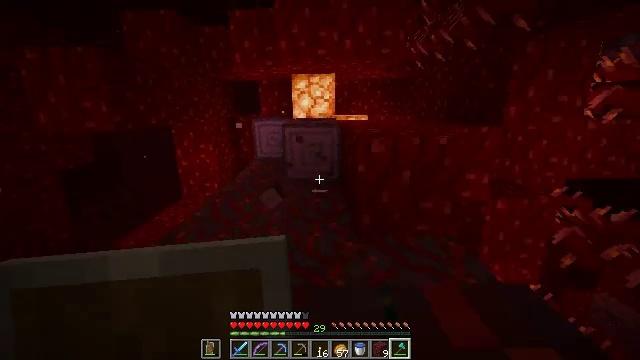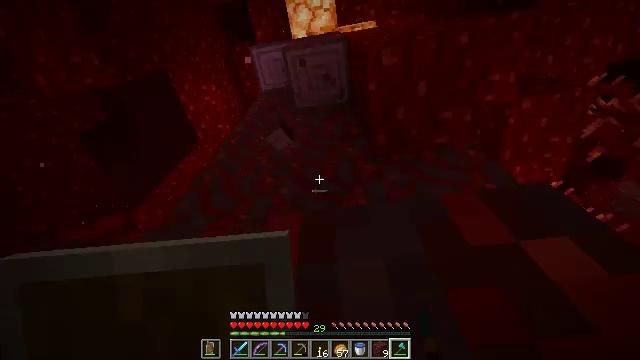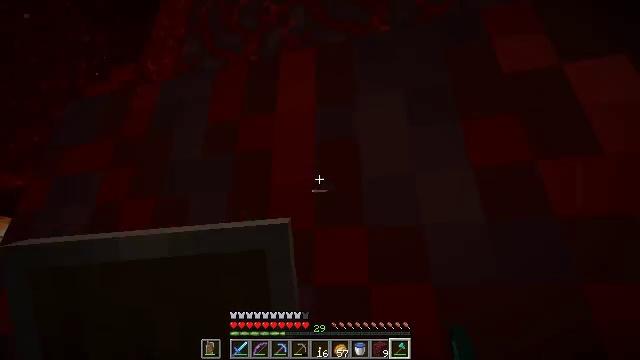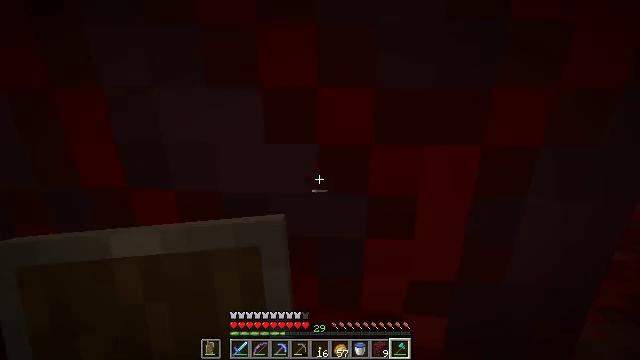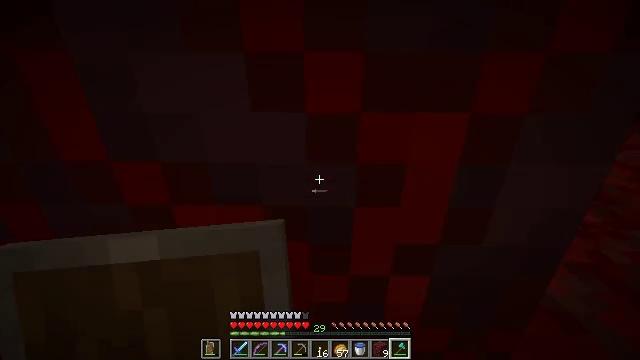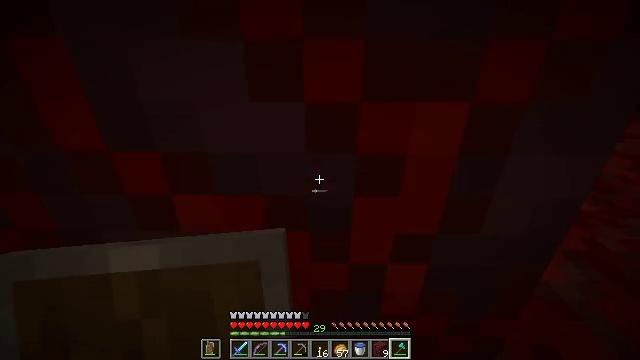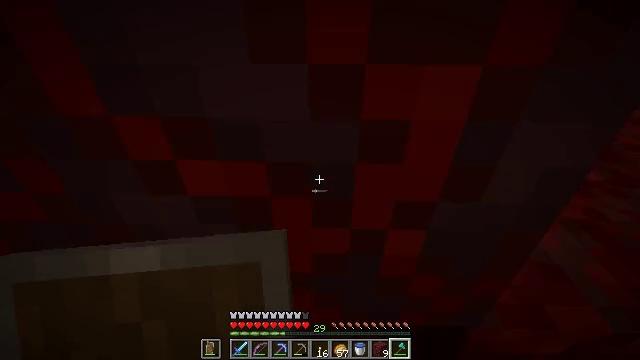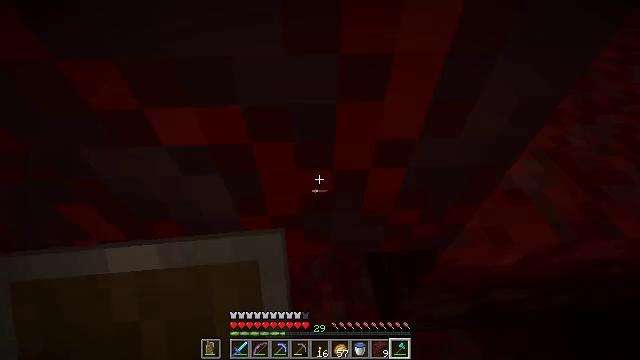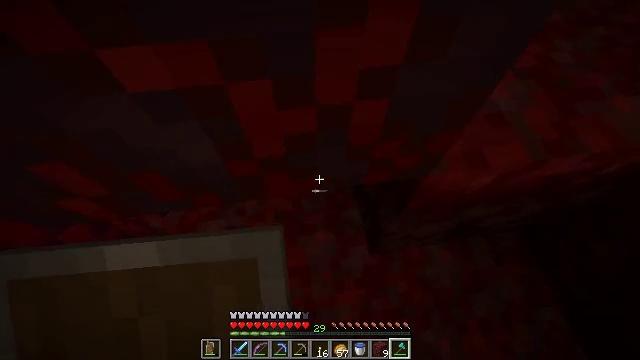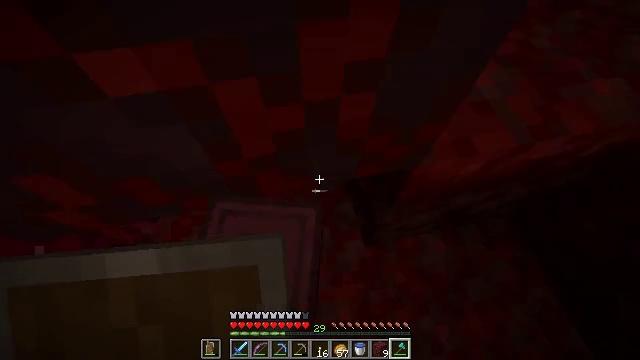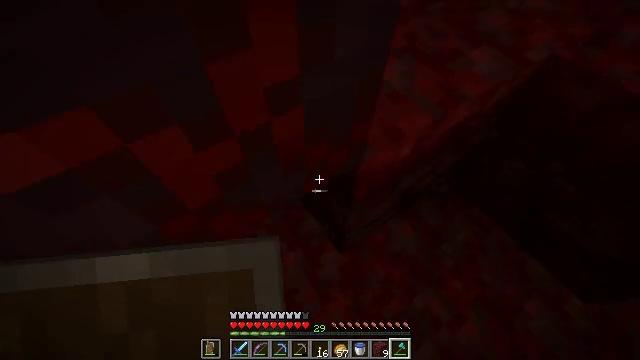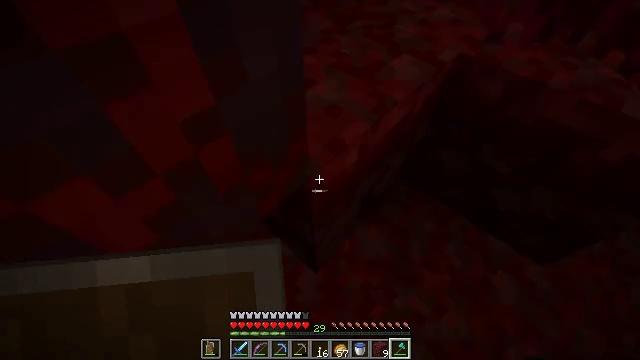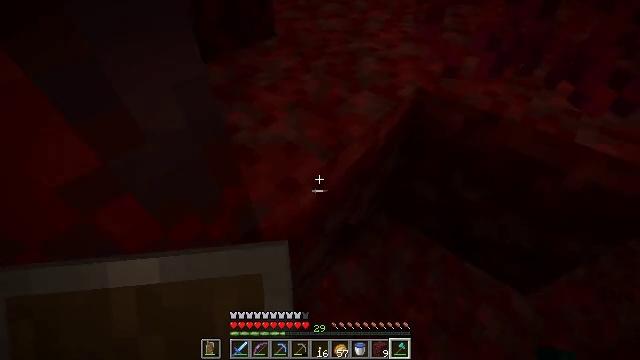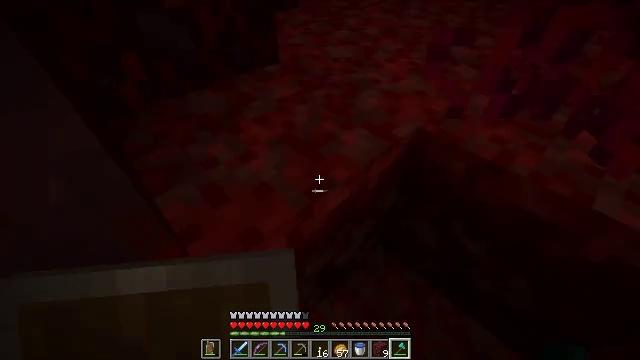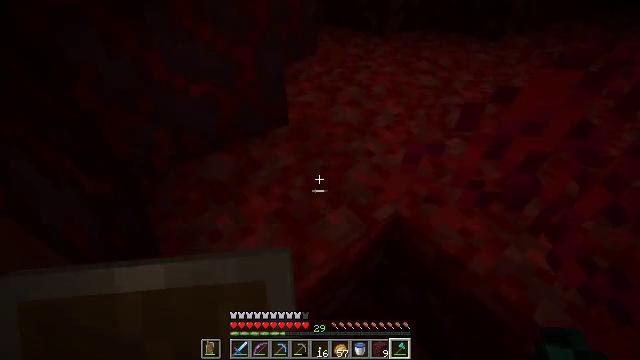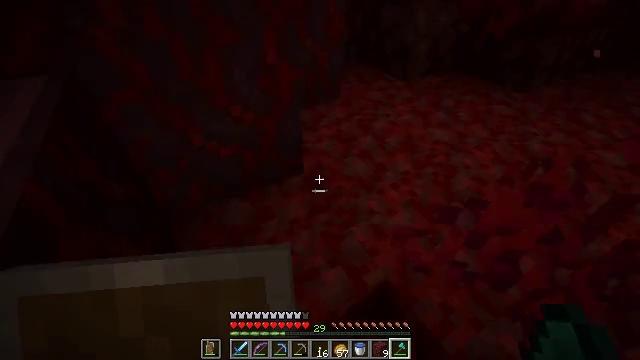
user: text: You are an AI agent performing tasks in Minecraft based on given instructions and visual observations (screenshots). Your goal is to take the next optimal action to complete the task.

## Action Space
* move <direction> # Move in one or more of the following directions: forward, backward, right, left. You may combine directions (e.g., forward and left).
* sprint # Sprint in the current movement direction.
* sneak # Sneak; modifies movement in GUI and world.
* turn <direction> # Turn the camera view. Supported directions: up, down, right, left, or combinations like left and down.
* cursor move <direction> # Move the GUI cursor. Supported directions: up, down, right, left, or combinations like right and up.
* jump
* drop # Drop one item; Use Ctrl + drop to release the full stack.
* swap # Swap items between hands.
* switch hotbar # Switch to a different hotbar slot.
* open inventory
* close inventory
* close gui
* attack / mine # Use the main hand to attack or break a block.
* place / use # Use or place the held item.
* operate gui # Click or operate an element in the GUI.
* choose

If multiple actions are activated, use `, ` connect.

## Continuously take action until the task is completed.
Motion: motion action
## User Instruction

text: Collect crimson stem for building materials.
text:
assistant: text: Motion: turn left and down
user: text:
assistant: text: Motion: turn left and down
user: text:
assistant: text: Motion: turn right and down
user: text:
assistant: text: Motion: turn right and down
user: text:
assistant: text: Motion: turn down
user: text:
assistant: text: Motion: turn down
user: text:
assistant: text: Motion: turn right and down
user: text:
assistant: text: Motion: turn right and down
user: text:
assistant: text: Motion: turn right
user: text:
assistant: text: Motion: turn right and up
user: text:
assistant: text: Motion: move right, turn right and up
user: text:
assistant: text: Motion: move forward and move right, turn right and up
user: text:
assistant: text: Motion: move forward and move right, turn left and up
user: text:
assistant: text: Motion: move forward and move right, turn left and up, jump
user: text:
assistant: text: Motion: move forward and move right, turn left and up, jump
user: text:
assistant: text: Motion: move forward and move right, turn left and up, jump
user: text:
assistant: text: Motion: move forward and move right, turn left and up, jump
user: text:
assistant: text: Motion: move forward and move right, turn left and up, jump
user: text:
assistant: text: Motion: move forward and move right, turn left and down, jump
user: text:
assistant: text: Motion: move forward, turn left and down
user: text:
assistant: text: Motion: move forward, turn left and down
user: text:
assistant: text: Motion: move forward, turn left
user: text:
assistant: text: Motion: move forward, turn left
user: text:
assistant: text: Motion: move forward, turn left and up
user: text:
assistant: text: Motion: move forward
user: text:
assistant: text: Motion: move forward, turn right and up, jump
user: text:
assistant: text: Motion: move forward, jump
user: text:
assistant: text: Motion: move forward, jump
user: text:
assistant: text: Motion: move forward and move left, jump
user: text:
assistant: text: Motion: move forward and move left, turn right and up, jump